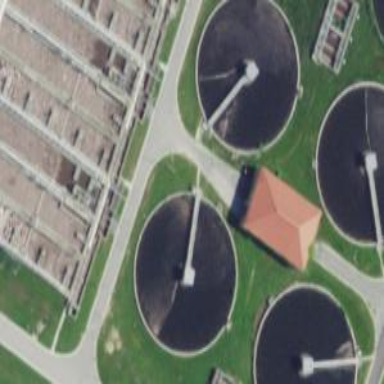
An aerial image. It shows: Body of wastewater.